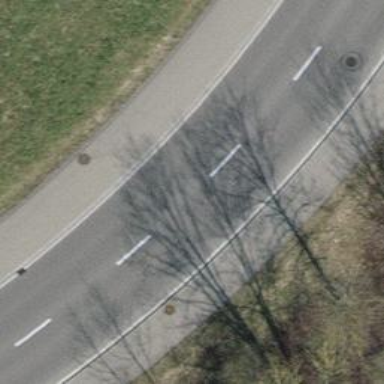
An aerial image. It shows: Primary highway with separate asphalt sidewalk.